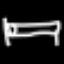
Label: bed